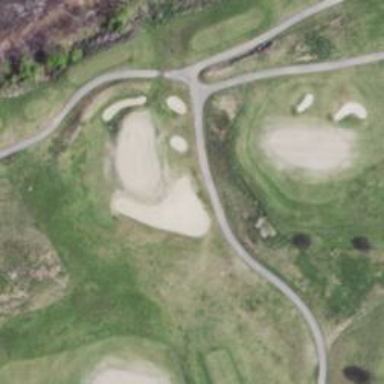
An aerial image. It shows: View of golf hole.